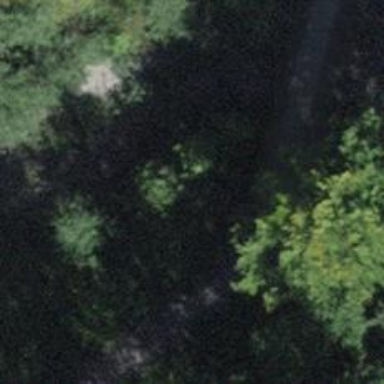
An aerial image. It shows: Gravel track road with bridge.